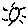
Label: sun